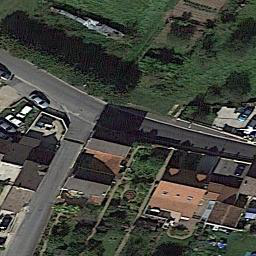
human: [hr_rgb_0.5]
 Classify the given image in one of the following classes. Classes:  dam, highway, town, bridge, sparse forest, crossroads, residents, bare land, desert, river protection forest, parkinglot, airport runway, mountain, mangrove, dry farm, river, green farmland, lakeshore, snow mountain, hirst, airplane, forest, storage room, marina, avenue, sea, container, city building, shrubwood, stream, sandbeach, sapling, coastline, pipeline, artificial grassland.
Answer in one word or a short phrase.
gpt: residents